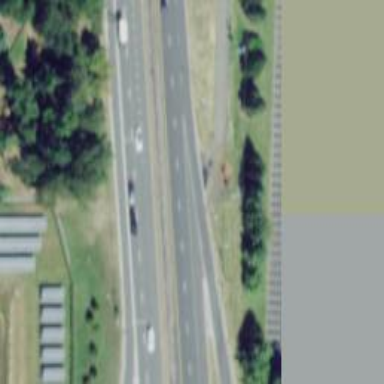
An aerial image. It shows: Motorway junction.